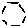
Label: hexagon